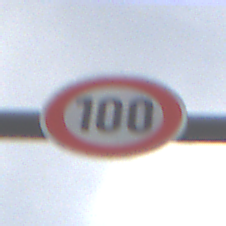
Verkehrszeichen: Geschwindigkeit100
Umgebung: Outdoor, Nature
Tageszeit: Midday
Wetter: PartlyCloudy
Licht: Natural
Jahreszeit: NotSpecified
Kontrast: LowContrast